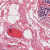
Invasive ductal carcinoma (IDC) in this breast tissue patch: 0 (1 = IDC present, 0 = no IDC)